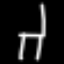
Label: chair